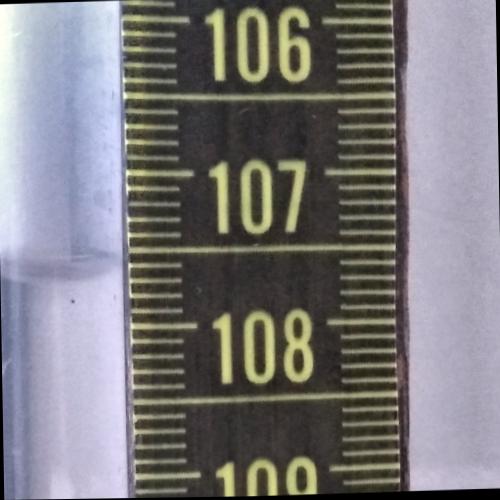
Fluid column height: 107.7 cm